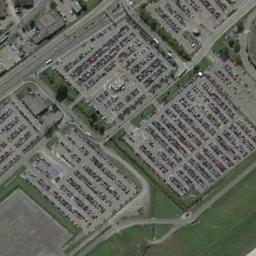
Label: parking_lot